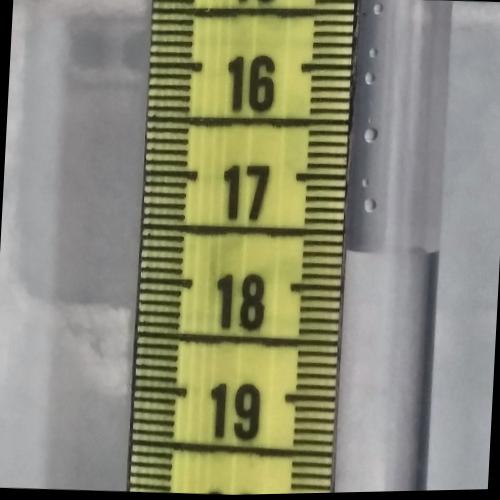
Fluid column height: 17.7 cm